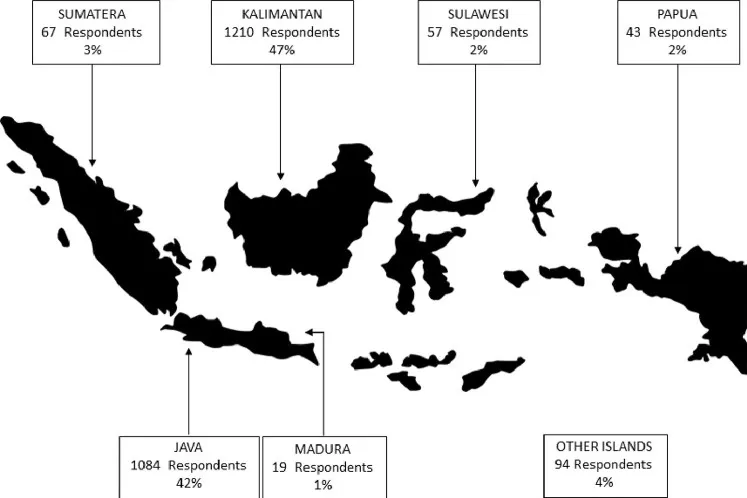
Respondence distribution.
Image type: pathology (gram)